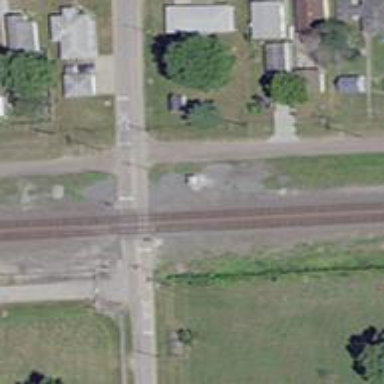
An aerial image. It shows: Railway level crossing.